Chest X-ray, PA view. Patient: 57 years old, sex F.
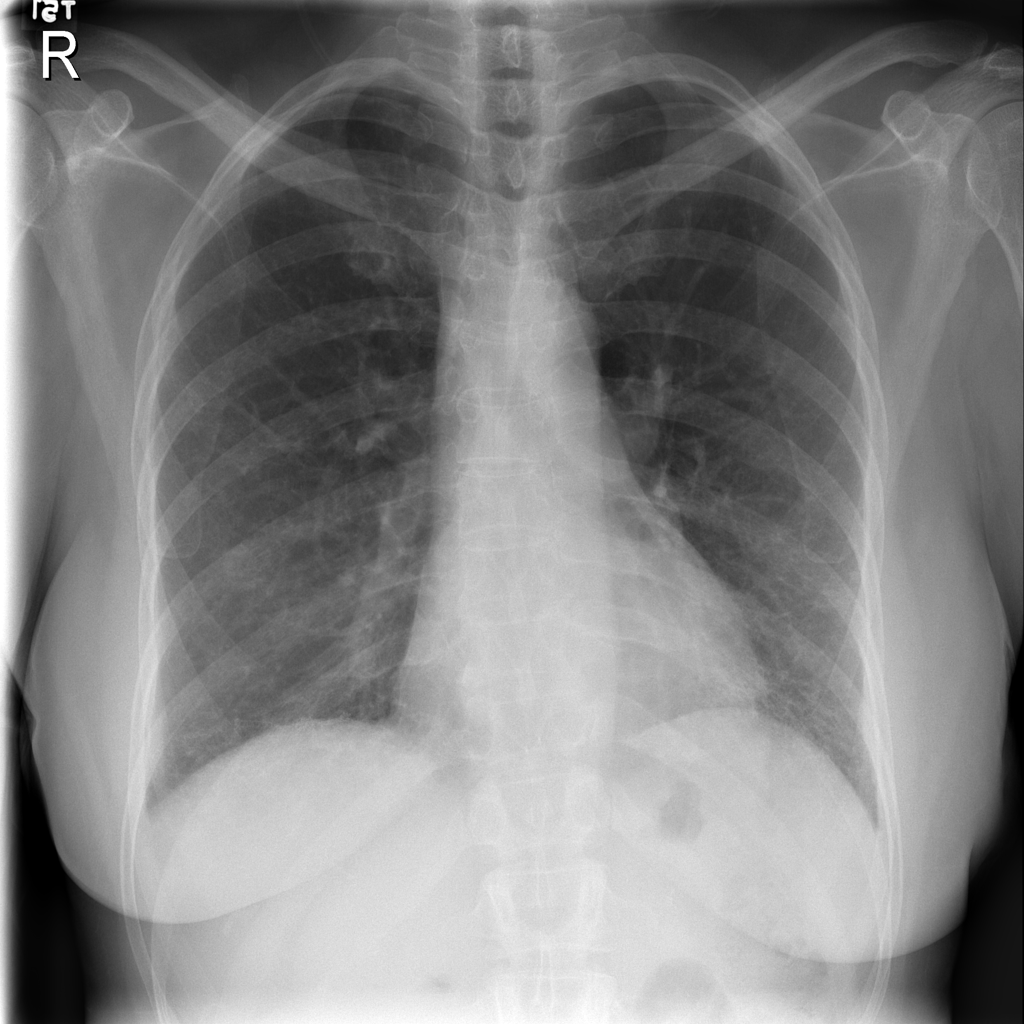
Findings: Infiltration